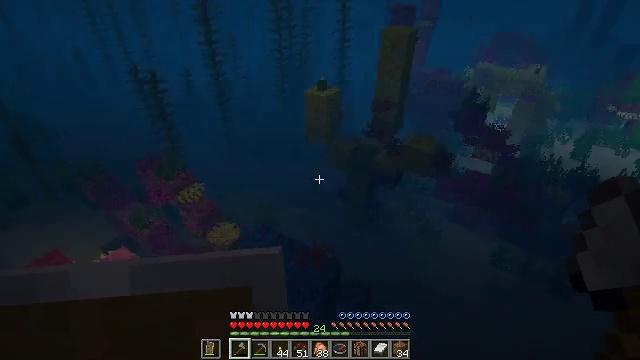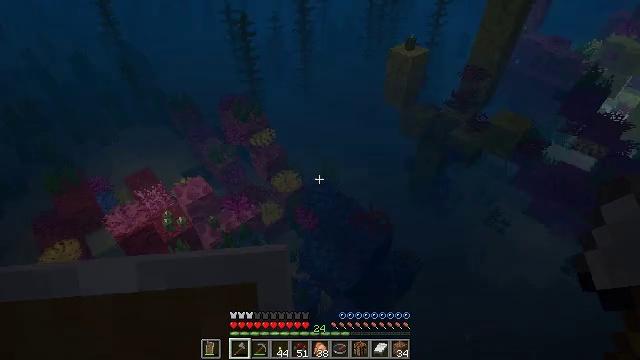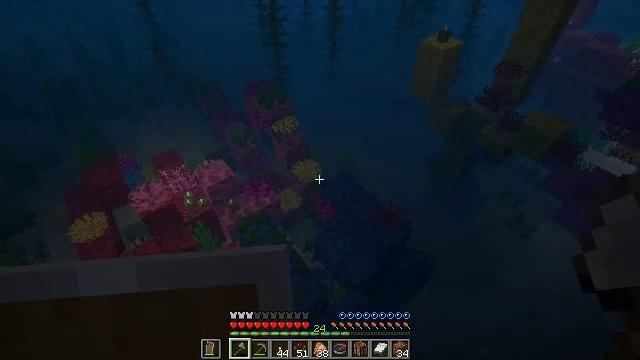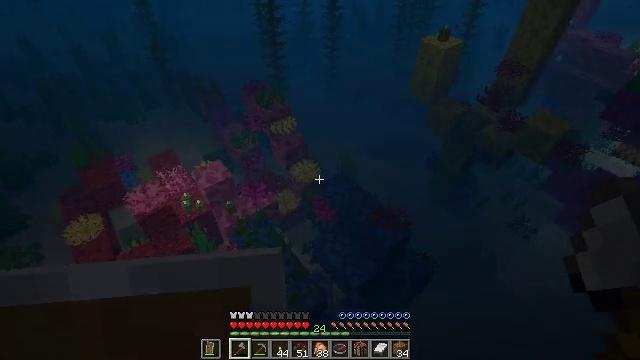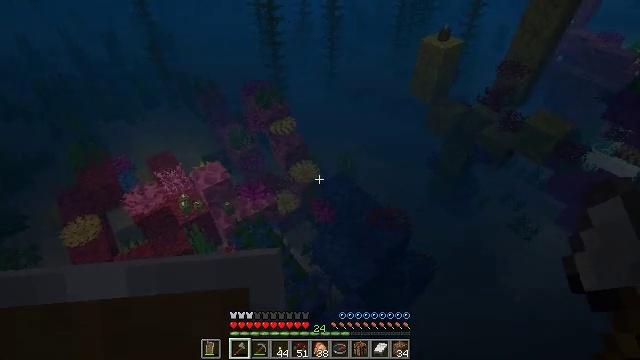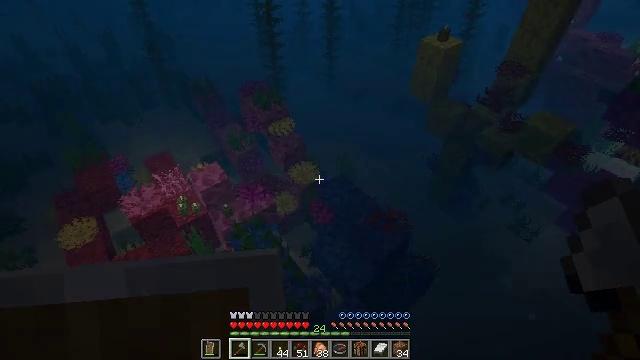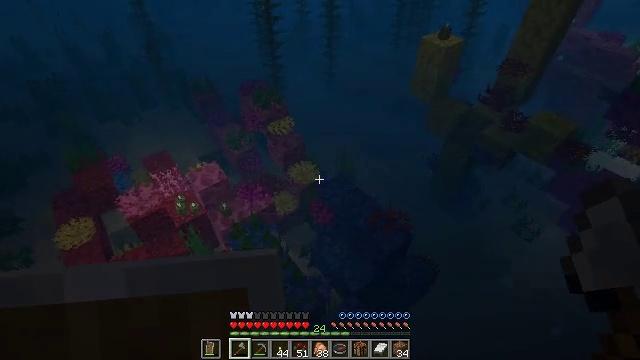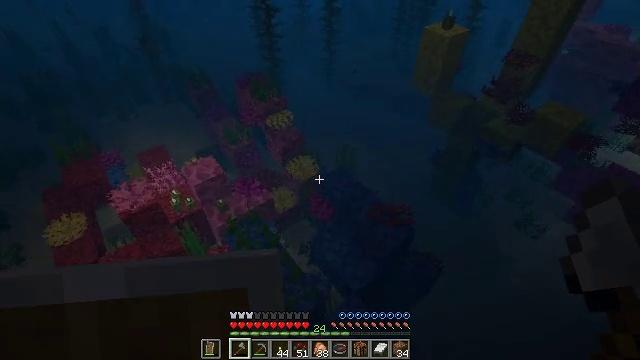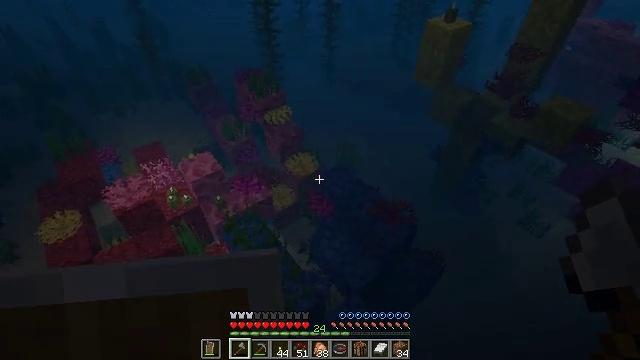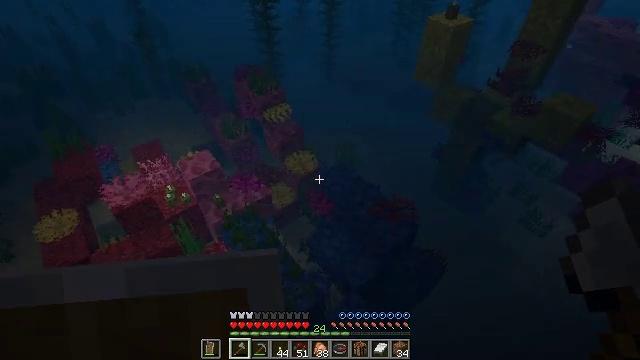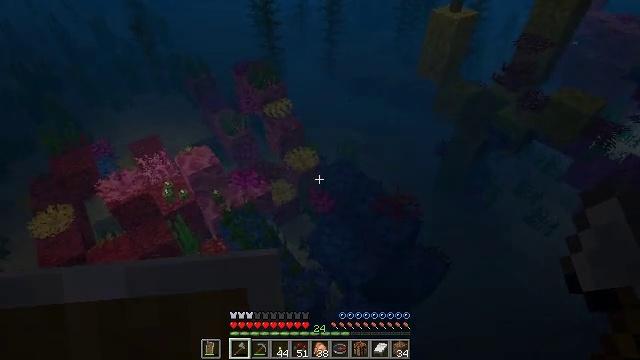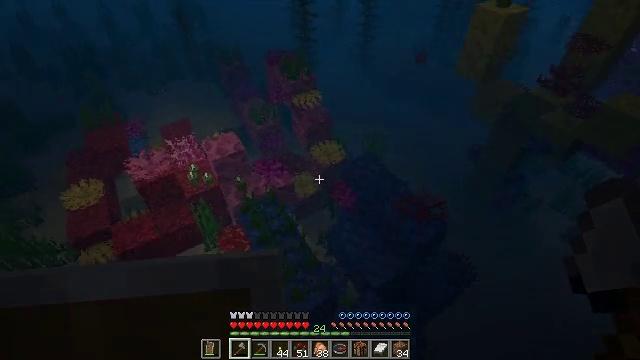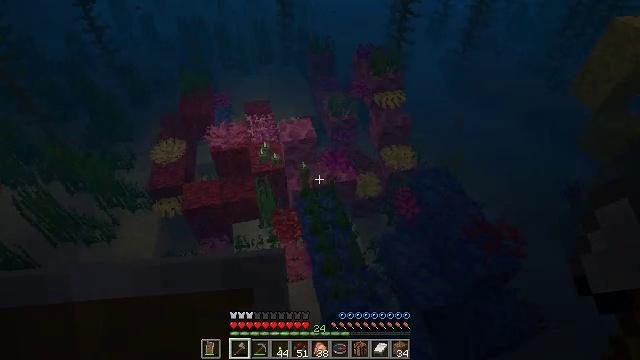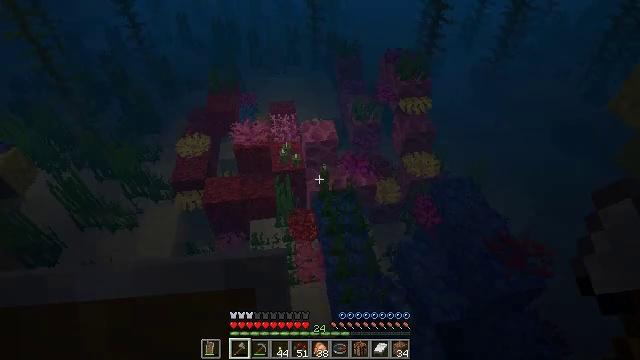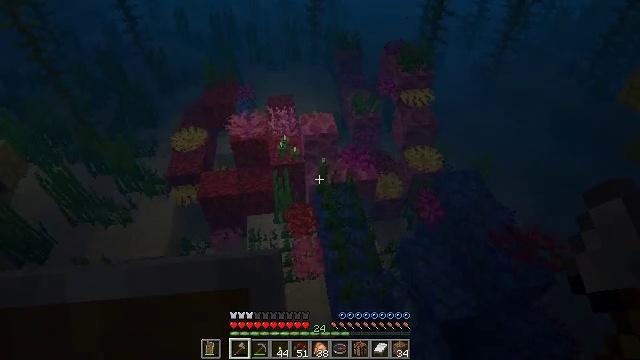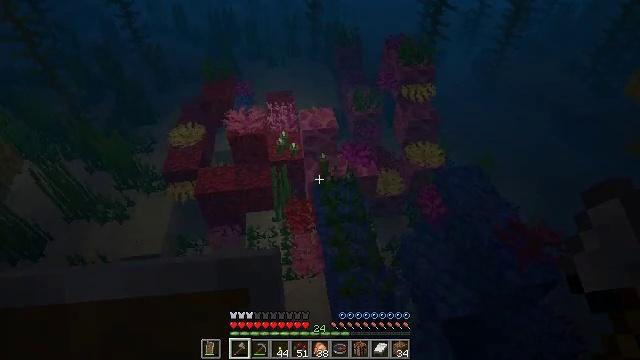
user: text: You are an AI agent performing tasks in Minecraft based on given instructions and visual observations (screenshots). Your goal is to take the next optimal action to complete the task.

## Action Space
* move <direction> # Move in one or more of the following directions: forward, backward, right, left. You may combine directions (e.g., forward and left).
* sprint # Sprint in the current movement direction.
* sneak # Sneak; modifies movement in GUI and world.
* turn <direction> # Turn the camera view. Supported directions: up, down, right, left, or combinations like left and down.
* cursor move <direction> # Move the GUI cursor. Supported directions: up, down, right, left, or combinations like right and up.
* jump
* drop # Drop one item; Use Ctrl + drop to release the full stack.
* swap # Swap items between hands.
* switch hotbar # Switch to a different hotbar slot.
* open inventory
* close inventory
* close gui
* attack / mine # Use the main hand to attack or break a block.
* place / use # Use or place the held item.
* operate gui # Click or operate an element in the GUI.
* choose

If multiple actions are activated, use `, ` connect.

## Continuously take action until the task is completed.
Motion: motion action
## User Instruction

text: Gather sea pickles from coral reefs.
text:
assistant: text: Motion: move forward, turn left and down
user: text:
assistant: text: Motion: move forward, turn left and down
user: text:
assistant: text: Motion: move forward
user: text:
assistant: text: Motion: move forward
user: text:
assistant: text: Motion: move forward, sneak
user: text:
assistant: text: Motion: move forward, sneak
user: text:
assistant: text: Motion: move forward, sneak
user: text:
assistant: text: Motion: move forward, sneak
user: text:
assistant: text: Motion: move forward, sneak
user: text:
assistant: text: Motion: move forward, sneak
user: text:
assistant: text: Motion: move forward, sneak, turn left
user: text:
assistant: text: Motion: move forward, sneak, turn left
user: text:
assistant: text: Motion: move forward, sneak, turn left
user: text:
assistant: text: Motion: move forward, sneak
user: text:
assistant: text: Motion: move forward
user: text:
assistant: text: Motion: move forward
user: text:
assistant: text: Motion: move forward
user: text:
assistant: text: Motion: move forward
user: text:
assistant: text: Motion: move forward
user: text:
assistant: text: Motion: move forward, turn up
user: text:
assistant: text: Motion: move forward
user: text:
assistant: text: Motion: move forward, turn left and up
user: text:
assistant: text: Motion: move forward
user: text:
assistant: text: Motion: move forward
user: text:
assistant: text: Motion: move forward and move right
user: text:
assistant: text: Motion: move forward and move right
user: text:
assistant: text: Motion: move forward and move right
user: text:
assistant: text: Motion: move forward and move right
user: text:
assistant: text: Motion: move forward and move right
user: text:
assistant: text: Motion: move forward and move right